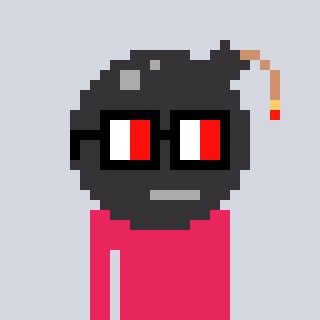
a pixel art character with square glasses with black frames and red eyes, a bomb-shaped head and a redpinkish-colored body on a cool background